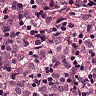
Metastatic tissue present: yes